Question: I have created a program in python using Tkinter that converts normal text, into some fancy text.

I was wondering if it is possible for the output to be automatically copied to the clipboard once the 'Convert' button has been pushed.
Here is my code:
'''
#Importing TKinter module
from tkinter import *
#Setting up the GUI window
win = Tk()
win.title("Font Converter")
win.resizable(0,0)
#Converting
def replace():
text = entry.get("1.0",END)
replacements = {
#Upper case letters
"A": "A",
"B": "B",
"C": "C",
"D": "D",
"E": "E",
"F": "F",
"G": "G",
"H": "H",
"I": "I",
"J": "J",
"K": "K",
"L": "L",
"M": "M",
"N": "N",
"O": "O",
"P": "P",
"Q": "Q",
"R": "R",
"S": "S",
"T": "T",
"U": "U",
"V": "V",
"W": "W",
"X": "X",
"Y": "Y",
"Z": "Z",
#Lower case letters
"a": "a",
"b": "b",
"c": "c",
"d": "d",
"e": "e",
"f": "f",
"g": "g",
"h": "h",
"i": "i",
"j": "j",
"k": "k",
"l": "l",
"m": "m",
"n": "n",
"o": "o",
"p": "p",
"q": "q",
"r": "r",
"s": "s",
"t": "t",
"u": "u",
"v": "v",
"w": "w",
"x": "x",
"y": "y",
"z": "z",
#Numbers
"1": "1",
"2": "2",
"3": "3",
"4": "4",
"5": "5",
"6": "6",
"7": "7",
"8": "8",
"9": "9",
"0": "0",
}
text = "".join([replacements.get(c, c) for c in text])
output.delete('1.0', END)
output.insert(END, str(text))
#Text Variables
enter = StringVar()
#Creating the widgets
l1 = Label(win, text="Enter text:")
entry = Text(win, width=50, height=3, wrap=WORD)
button = Button(win, text="Convert", width=20)
l2 = Label(win, text="Converted text:")
output = Text(win, width=50, height=3, wrap=WORD)
#Positioning the widgets
l1.grid(row=1, column=1, padx=5, sticky=W)
entry.grid(row=2, column=1, columnspan=2, padx=5, pady=(0,10))
button.grid(row=3, column=1, columnspan=2, pady=5)
l2.grid(row=4, column=1, padx=5, sticky=W)
output.grid(row=5, column=1, columnspan=2, padx=5, pady=(0,10))
#Button activation
button.configure(command=replace)
#So the program is on repeat
win.mainloop()
'''
Please excuse the massive inefficiency, I'm still quite a noob when it comes to python.
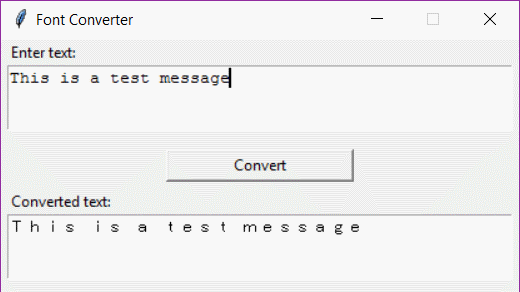
Answer: This link can help you:
<URL>
'''
from Tkinter import Tk
r = Tk()
r.withdraw()
r.clipboard_clear()
r.clipboard_append('i can has clipboardz?')
r.destroy()
'''